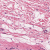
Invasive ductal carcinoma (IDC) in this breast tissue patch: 0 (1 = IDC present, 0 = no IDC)